Current action and preconditions to check: path_clear

Your task: For each precondition in the list above, predict whether it will hold at this action.

Consider the current scene as observed from the mobile robot's camera, and analyze the predicted future states of all dynamic agents (e.g., people, animals, vehicles, or any moving entities) within the NEXT SECOND.

IMPORTANT: Only answer "very likely" if you are absolutely certain—based on strong, clear evidence—that a dynamic agent will violate the precondition in the predicted future state. Do NOT answer "very likely" for unlikely, ambiguous, or low-probability risks.

Ask yourself for each precondition: Is there a high probability, with clear and convincing evidence, that the predicted future states of any dynamic agent will interfere with the predicted future state of the currently executing action within the NEXT SECOND, causing that precondition to fail?

Assess the risk level based on these predictions. Use "likely" or "very likely" if motions create a clear risk of interference.

Use "neutral" or "improbable" if agents are nearby but their predicted paths are clearly diverging or non-conflicting.

Failure Risk Categories: "very improbable", "improbable", "neutral", "likely", "very likely"

Answer Format: Output ONLY the probability_of_failure value from these categories: "very improbable", "improbable", "neutral", "likely", "very likely"

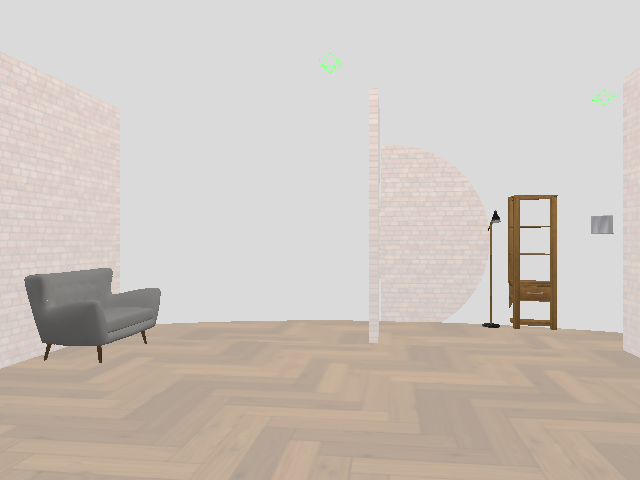

Answer: very improbable